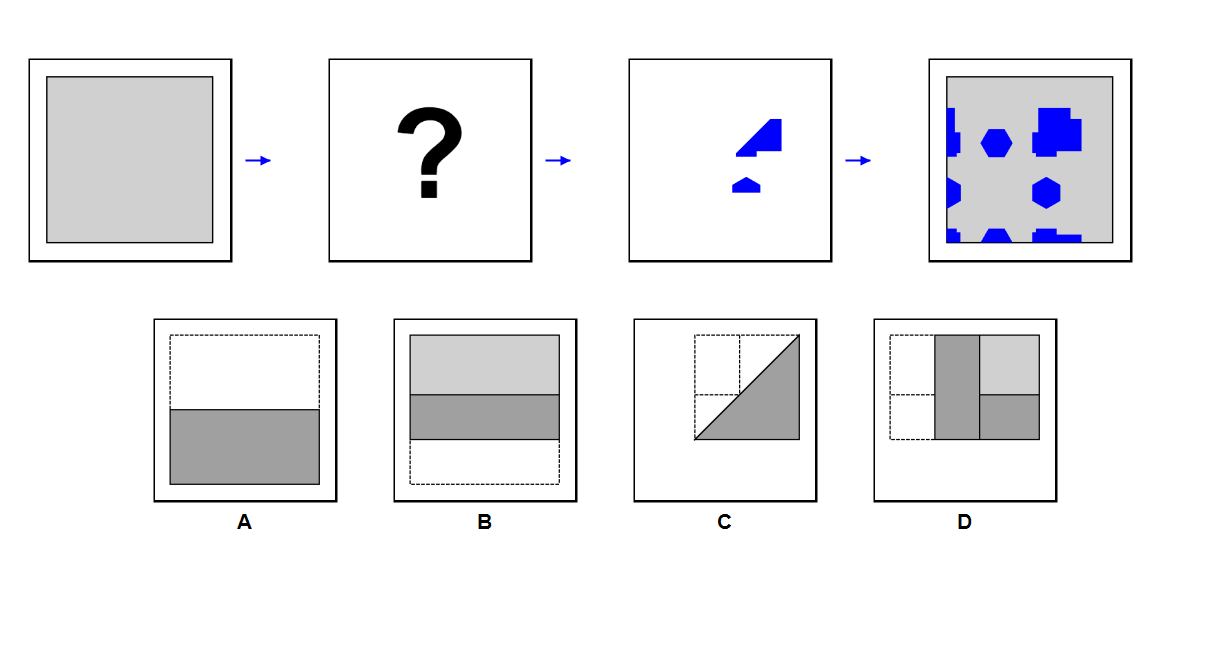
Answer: A